Interaction volume radius: 10 \u00c5
Interaction volume height: 20 \u00c5
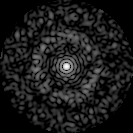
Disorder parameter: 0.8619